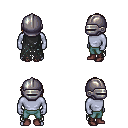
a pixel art fantasy rpg character, male body template, dark elf, purple skin, black tattered cape, teal pants, blonde bangs hairstyle, metal helm, maroon shoes, four views (front, back, left, right), 2x2 character sprite sheet, small pixel art, hard edges, no anti-aliasing